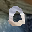
Label: 0